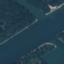
Land use / land cover class: River